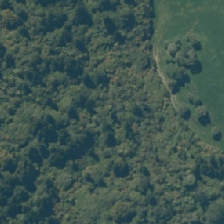
Land cover: broadleaved_indigenous_hardwood